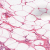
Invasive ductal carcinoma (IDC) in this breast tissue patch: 0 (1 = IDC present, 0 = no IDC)